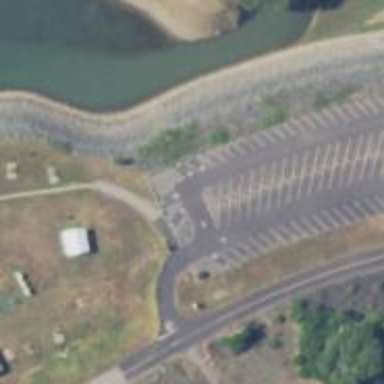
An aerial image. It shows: Parking space.